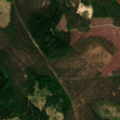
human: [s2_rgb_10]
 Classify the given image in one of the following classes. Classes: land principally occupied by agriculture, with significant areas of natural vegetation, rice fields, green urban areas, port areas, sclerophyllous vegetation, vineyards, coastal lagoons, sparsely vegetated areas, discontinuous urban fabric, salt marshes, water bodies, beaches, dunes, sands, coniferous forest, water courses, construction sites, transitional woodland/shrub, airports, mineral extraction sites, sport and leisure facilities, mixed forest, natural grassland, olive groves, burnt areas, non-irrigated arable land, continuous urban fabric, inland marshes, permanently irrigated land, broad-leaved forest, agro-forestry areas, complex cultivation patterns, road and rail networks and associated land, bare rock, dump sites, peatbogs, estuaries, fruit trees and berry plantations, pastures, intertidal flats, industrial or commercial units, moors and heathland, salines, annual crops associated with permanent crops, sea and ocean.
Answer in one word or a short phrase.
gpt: coniferous forest, mixed forest, transitional woodland/shrub